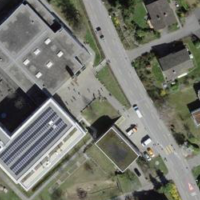
EUNIS habitat code: 54
Species observed at this site:
Myosotis scorpioides
Rubus caesius
Medicago lupulina
Lamium galeobdolon
Geranium sanguineum
Aquilegia vulgaris
Oxalis corniculata
Chelidonium majus
Geranium robertianum
Stachys sylvatica
Cardamine hirsuta
Geum urbanum
Galeopsis tetrahit
Vicia cracca
Fragaria vesca
Cornus sanguinea